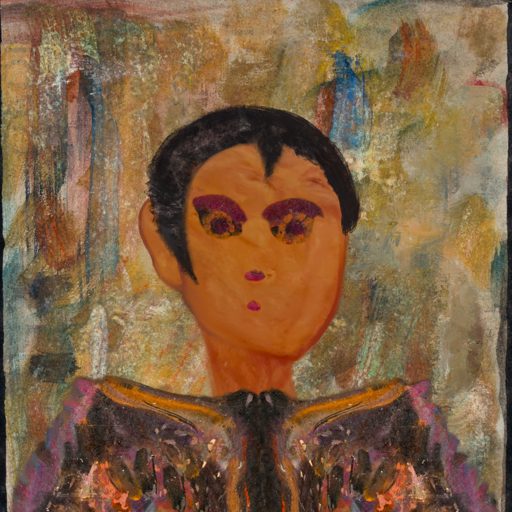
Background: Pipe, Head And Neck Front: Pious_Lady, Face Front: Doll, Bust: Gypsy_Queen, Hair Front: Roy_Bahadur, Head Accessory: Blank, Second Necklace: Blank, Necklace: Blank, Baby: Blank